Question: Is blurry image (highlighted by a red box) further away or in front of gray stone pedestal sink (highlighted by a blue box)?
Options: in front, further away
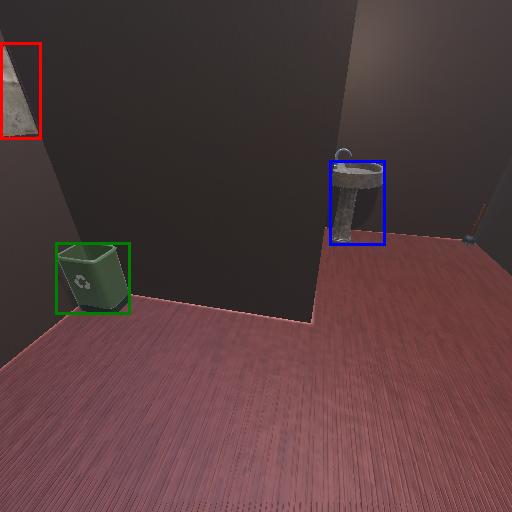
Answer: in front